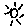
Label: sun